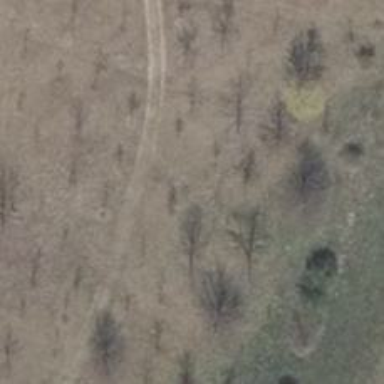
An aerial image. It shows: Path covered with grass.